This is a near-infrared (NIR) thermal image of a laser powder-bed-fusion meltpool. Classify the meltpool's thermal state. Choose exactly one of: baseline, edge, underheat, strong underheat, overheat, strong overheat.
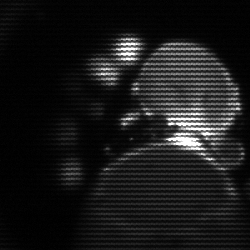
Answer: edge